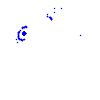
Particle: kaon